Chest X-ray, PA view. Patient: 45 years old, sex M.
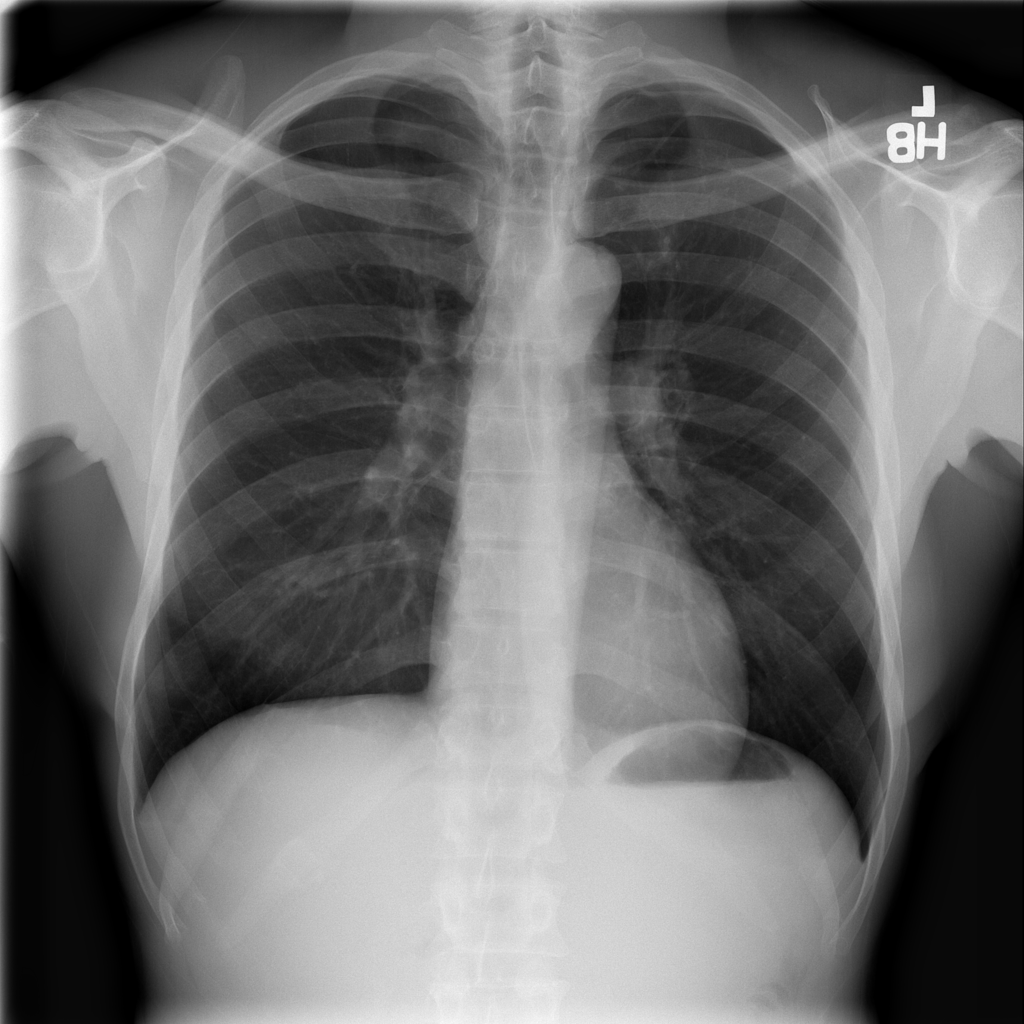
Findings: No Finding